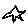
Label: star